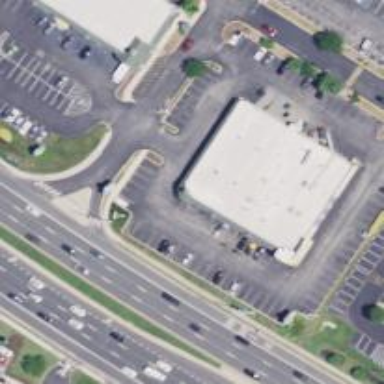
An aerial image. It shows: Retail building.